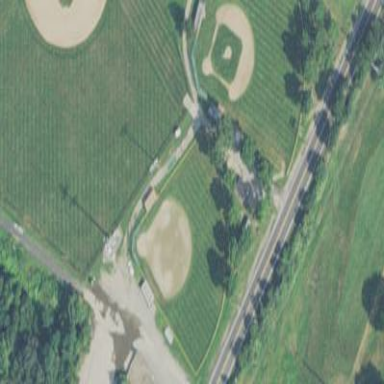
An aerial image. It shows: Baseball pitch for leisure land.